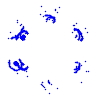
Particle: proton